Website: apple
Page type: address-validator
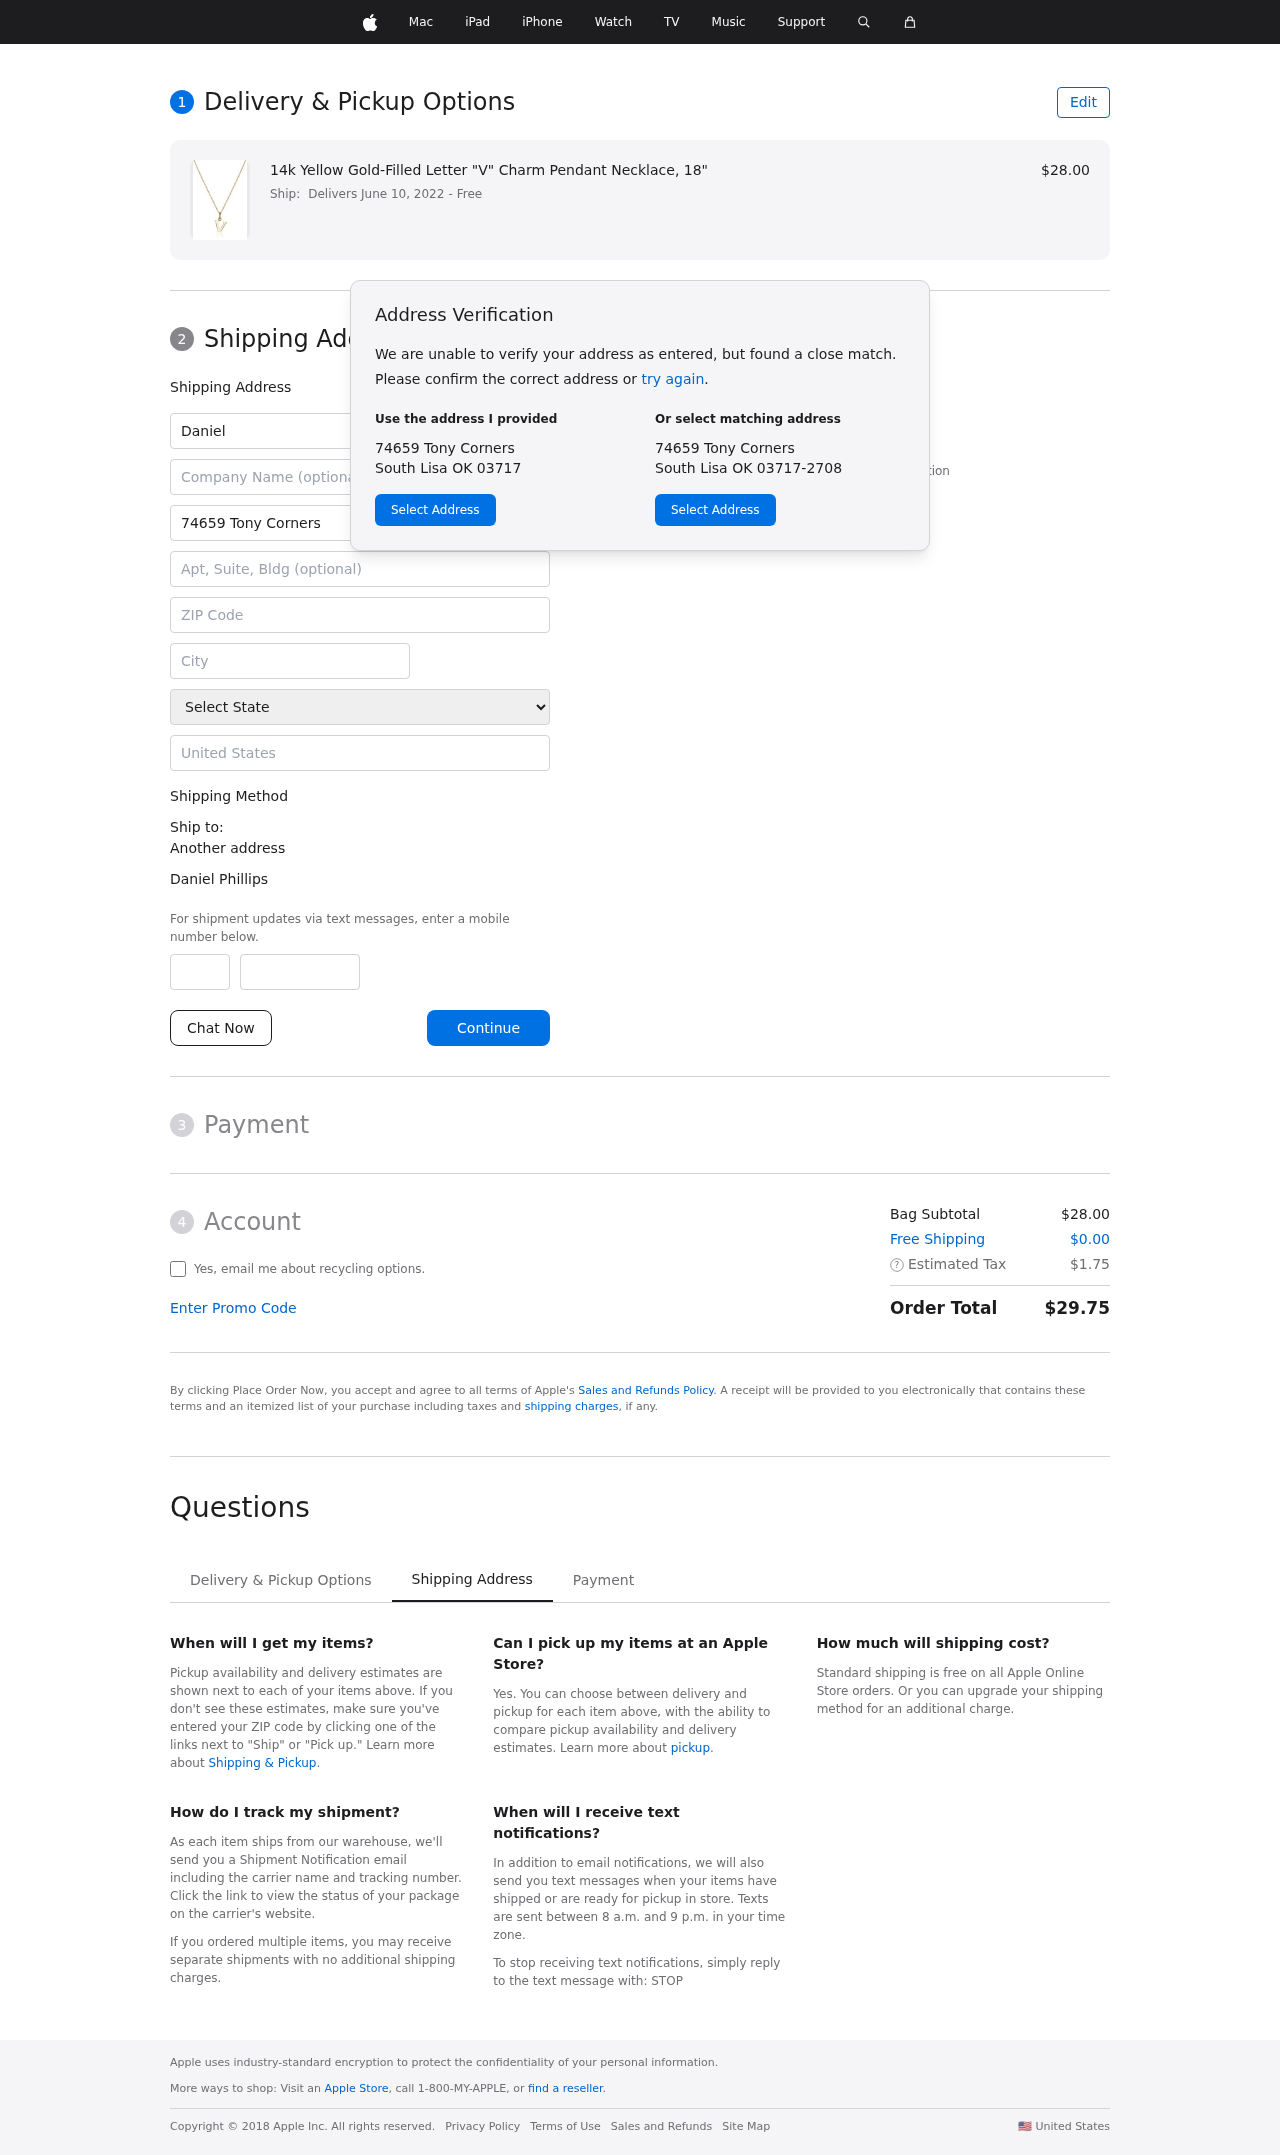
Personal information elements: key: PII_CITY
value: South Lisa
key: PII_COUNTRY
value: United States
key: PII_FIRSTNAME
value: Daniel
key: PII_FULLNAME
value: Daniel Phillips
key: PII_LASTNAME
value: Phillips
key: PII_PHONE_AREA
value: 974
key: PII_PHONE_SUFFIX
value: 0302
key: PII_POSTCODE
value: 03717
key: PII_STATE
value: Oklahoma
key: PII_STREET
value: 74659 Tony Corners
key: PII_CITY_STATE_ZIP
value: South Lisa OK 03717
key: PII_STATE_ABBR
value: OK
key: PII_POSTCODE_FULL
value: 03717
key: PII_POSTCODE_NUMERIC
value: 3717
Product elements: key: PRODUCT1_NAME
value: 14k Yellow Gold-Filled Letter "V" Charm Pendant Necklace, 18"
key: PRODUCT1_PRICE
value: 28
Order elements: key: ORDER_DELIVERY_DATE
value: Delivers June 10, 2022
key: ORDER_SUBTOTAL
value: $28.00
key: ORDER_SHIPPING_COST
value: $0.00
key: ORDER_TAX
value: $1.75
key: ORDER_TOTAL
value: $29.75